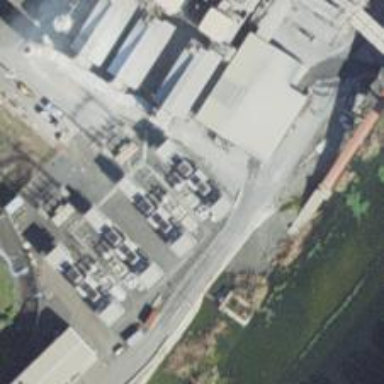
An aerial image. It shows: Gas turbine power generator.